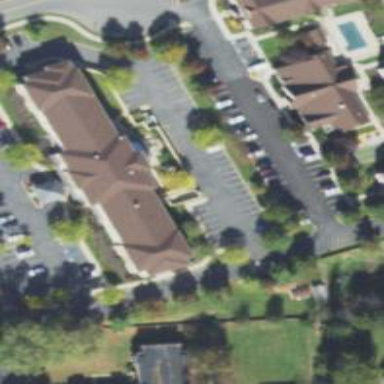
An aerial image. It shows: Hotel building.